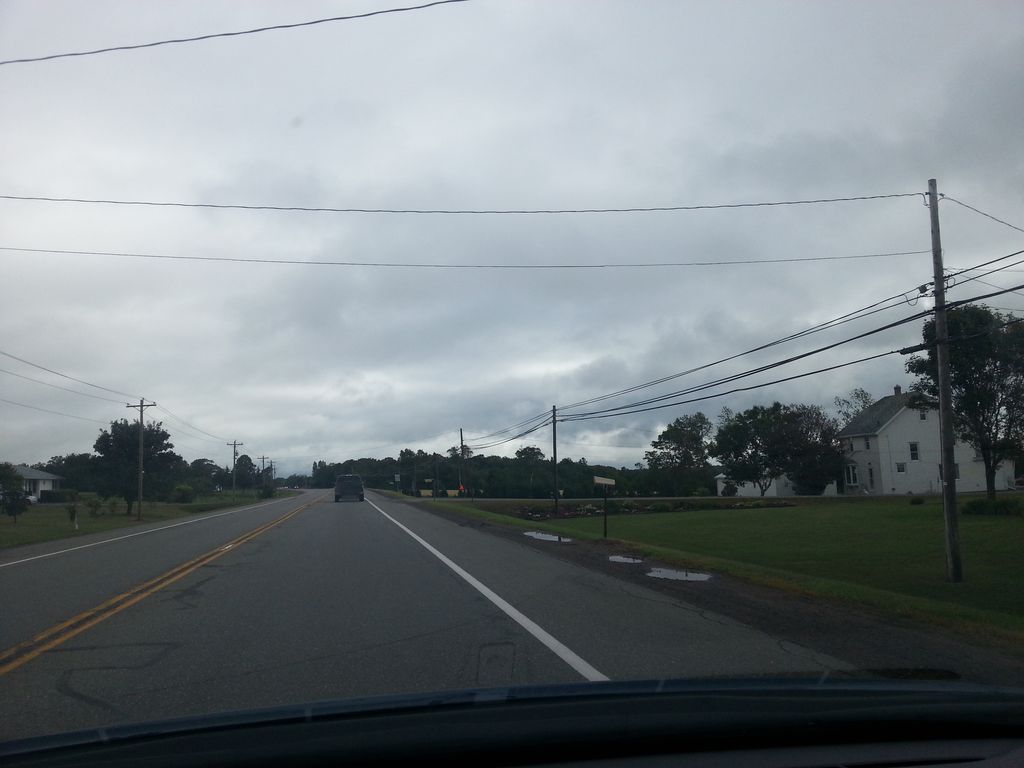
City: charlottetown